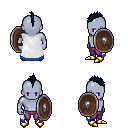
a pixel art fantasy rpg character, male body template, dark elf, purple skin, white trimmed cape, magenta pants, raven mohawk hairstyle, gold boots, shield, four views (front, back, left, right), 2x2 character sprite sheet, small pixel art, hard edges, no anti-aliasing